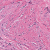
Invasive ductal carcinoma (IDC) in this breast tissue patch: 0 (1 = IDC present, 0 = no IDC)